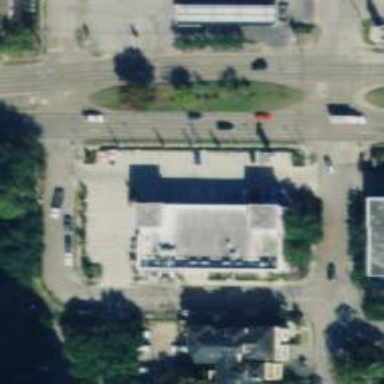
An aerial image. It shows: Parking space.